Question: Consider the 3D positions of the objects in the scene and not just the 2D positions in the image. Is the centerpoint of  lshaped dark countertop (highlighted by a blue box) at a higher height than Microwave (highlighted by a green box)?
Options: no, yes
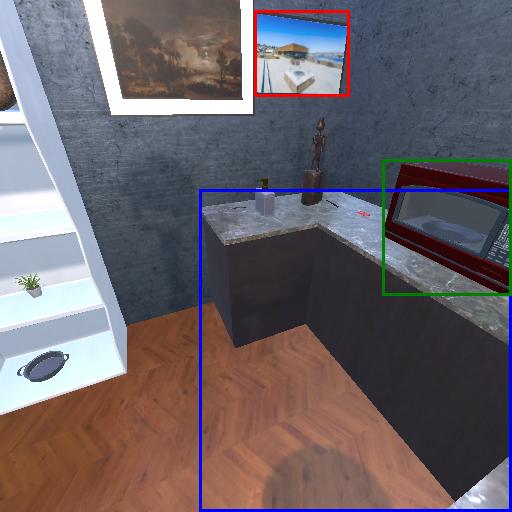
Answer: no